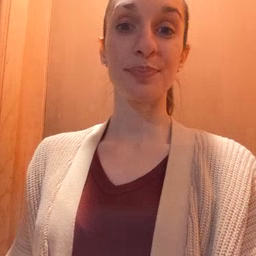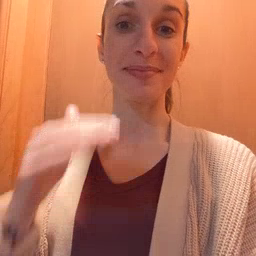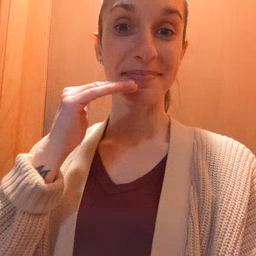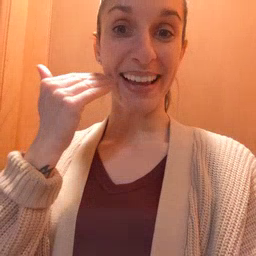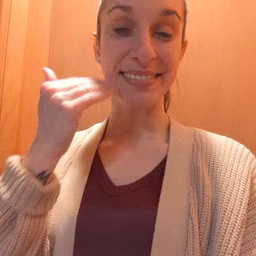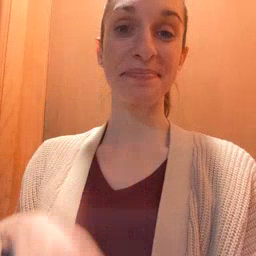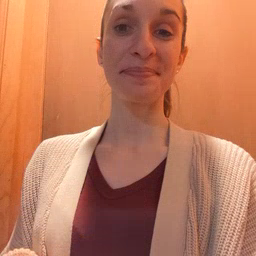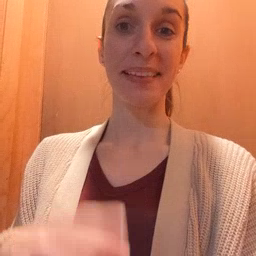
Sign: smile